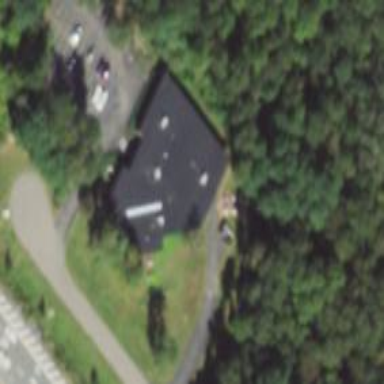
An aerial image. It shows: Building.